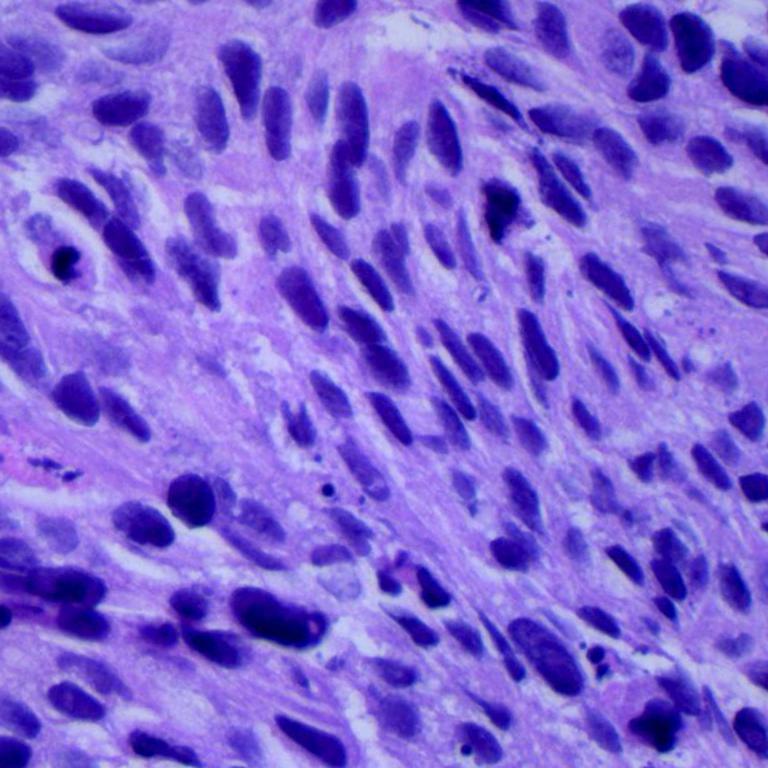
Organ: lung
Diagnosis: squamous carcinomas